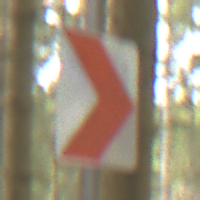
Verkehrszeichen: RichtungstafelnInKurvenKleinLinks
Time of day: MorningAfternoon
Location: Outdoor (Nature)
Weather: Overcast
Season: Winter
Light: Natural